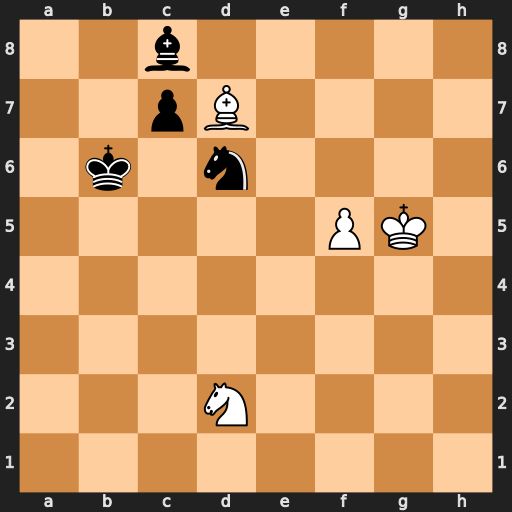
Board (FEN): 2b5/2pB4/1k1n4/5PK1/8/8/3N4/8
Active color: w
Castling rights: -
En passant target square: -
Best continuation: Bxc8 Nxc8 f6 Nd6 Nc4+ Nxc4 f7